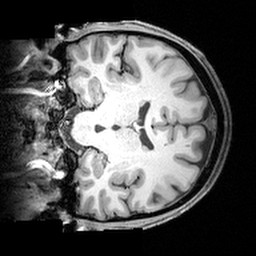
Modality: T1w
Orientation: coronal
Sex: male
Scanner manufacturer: siemens
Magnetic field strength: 3 T
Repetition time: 1.9 s
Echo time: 0.00397 s